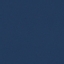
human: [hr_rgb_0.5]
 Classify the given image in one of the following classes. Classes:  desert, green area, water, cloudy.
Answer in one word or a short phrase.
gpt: water